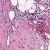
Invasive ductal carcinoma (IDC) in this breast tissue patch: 1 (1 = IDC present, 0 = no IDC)